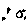
Label: moon